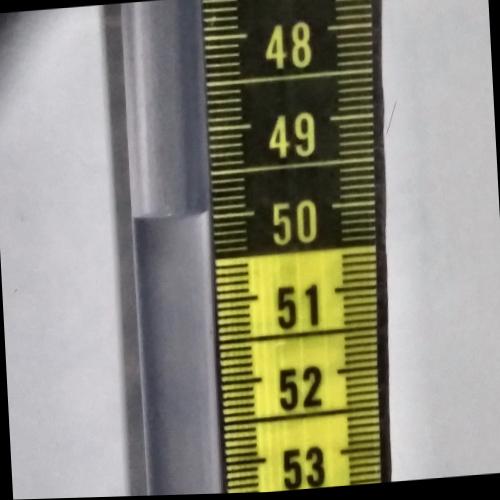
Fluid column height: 50.0 cm